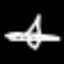
Label: airplane